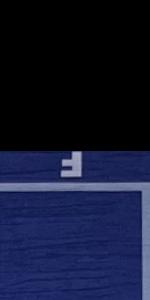
Label: Empty